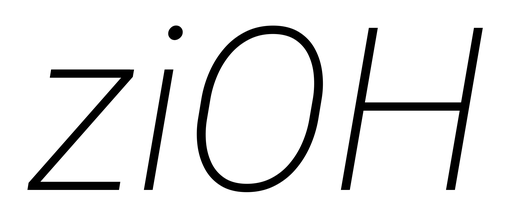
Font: Roboto-Italic_ExtraLight_Italic